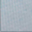
Piece: xx